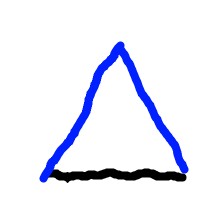
Shape: triangle